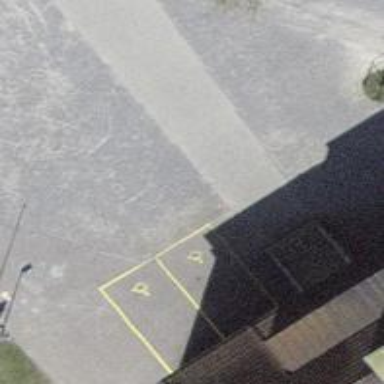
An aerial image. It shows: Concrete parking aisle as service road.